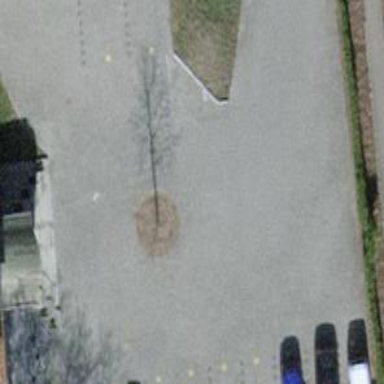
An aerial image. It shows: Road serving as parking aisle.